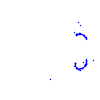
Particle: proton